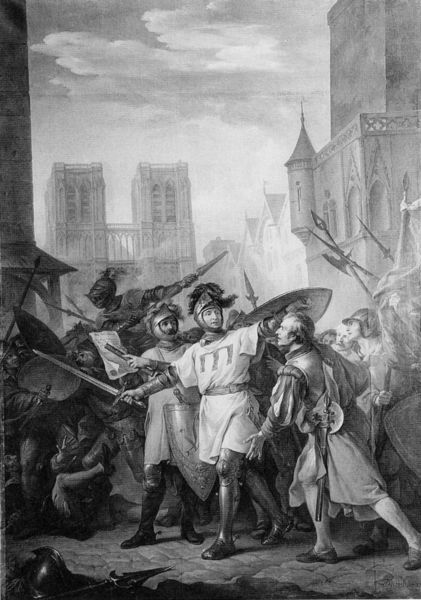
Titel: L'Entrée de l'armée francaise à Paris, 13 avril 1436, Der Einzug der Franzosen in Paris
Künstler: Jean Simon Berthélemy
Standort: Versailles
Institution: Musée National du Château de Versailles et de Trianon
Schlagwörter: dunkel, feder, gemälde, gruppe, himmel, kampf, kämpfer, mann, schatten, weiß, wolken, menschen, stadt, ausschnitt, fenster, frankreich, frau, grau, hell, hintergrund, hut, hüte, kleider, licht, männer, paris, schwarz, strasse, zeichnung, gebäude, gürtel, haus, schloss, weg, wolke, malerei, hose, jacke, wand, federn, kleidung, mensch, spitze, tod, bild, öl, erde, häuser, brücke, brüstung, gehen, kirche, qualm, boden, mantel, personen, person, front, gotik, bauern, turm, federbusch, balkon, lächeln, taille, bewegen, füße, papier, fahnen, fassade, fassaden, pflaster, schuhe, dorf, mauer, dunst, nebel, platz, dampf, krieg, schlacht, sturm, lanze, soldaten, geländer, bauer, zinnen, foto, erker, schild, burg, türmchen, türme, palast, dom, druck, radierung, stich, bewaffnet, schilder, schwarzweiß, schwert, schwerter, uniform, uniformen, waffen, jacken, soldat, waffe, bürger, tumult, mäntel, abzeichen, helm, offizier, stiefel, münster, ritter, anführer, rüstung, kopie, kathedrale, helme, verwischt, mauern, axt, dolch, mittelalter, eroberung, krieger, hellebarde, kreuzzug, lanzen, schwaden, pike, speer, speere, mittelpunkt, helmbusch, schriftstück, masswerk, offiziere, dokument, äuser, notre dame, westwerk, schilde, ecktürme, fronten, rüstungen, enthusiastisch, schritte, ansturm, kreuzritter, helebarde, enthusiasmus, france, hhelden, königsgalerie, sclacht, straßburg, unsere liebe frau, flaggen#, kruef